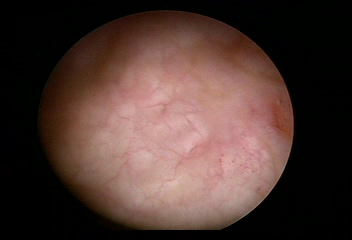
Modality: WLC
Class: Normal mucosa
Bladder cancer association: No